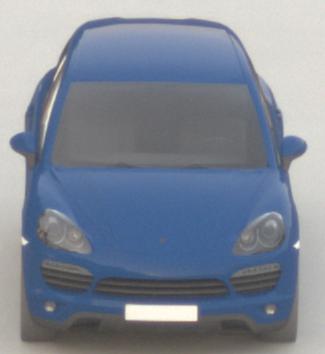
Make: Porsche
Model: Cayenne
Detailed model: Cayenne (958)
Model produced from: 2010/05
Model produced until: 2014/07
Doors: 5
Color: blue
Road condition: dry road
Daytime: sunrise or sunset
Contrast: low contrast